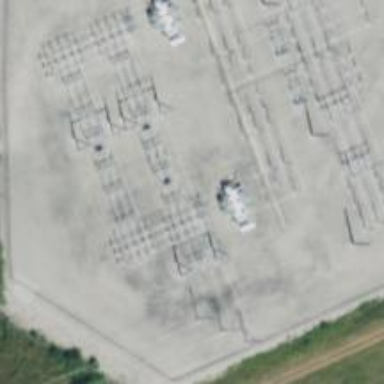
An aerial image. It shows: Switch for power supply.